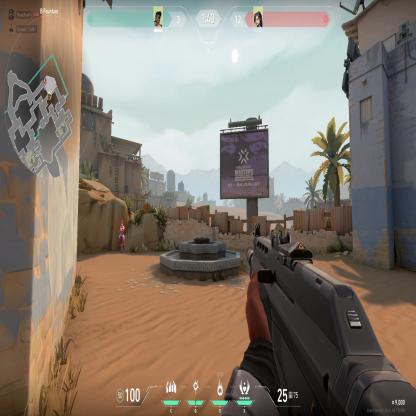
Label: enemy